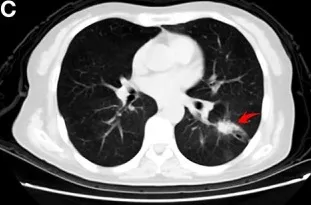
Representative computed tomography images of the patient. 2 months after chemotherapy demonstrating an excellent tumor response.
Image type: radiology (ct)